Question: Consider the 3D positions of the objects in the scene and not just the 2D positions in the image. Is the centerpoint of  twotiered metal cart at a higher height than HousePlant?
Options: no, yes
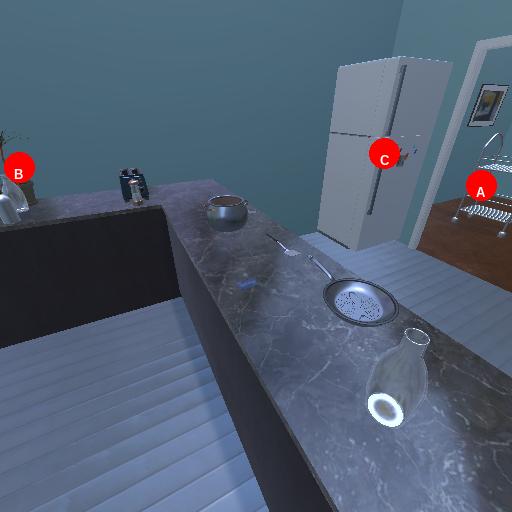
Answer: no